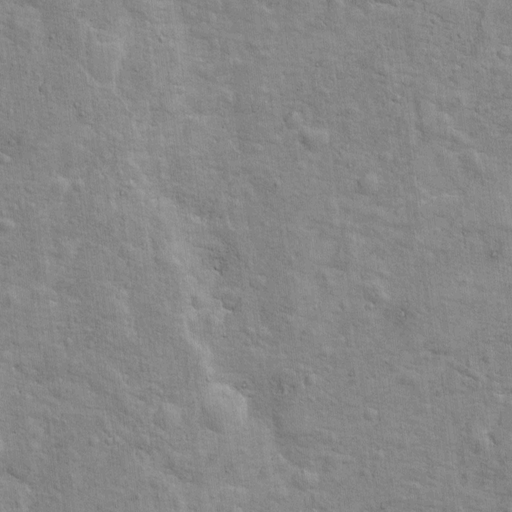
Classes present: Background